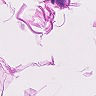
Metastatic tissue present: no